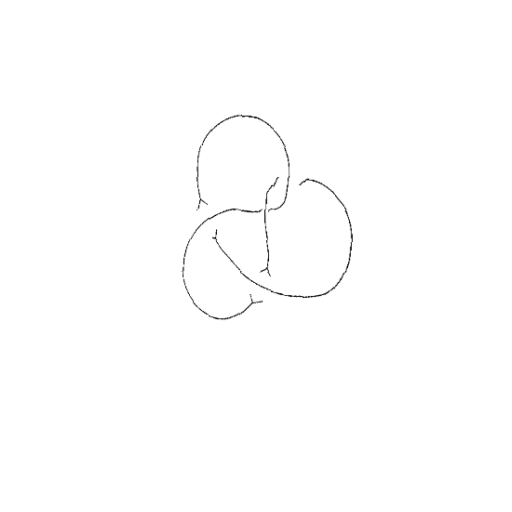
Crossing number: 4